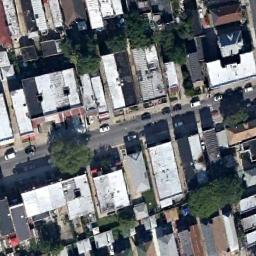
Label: residential